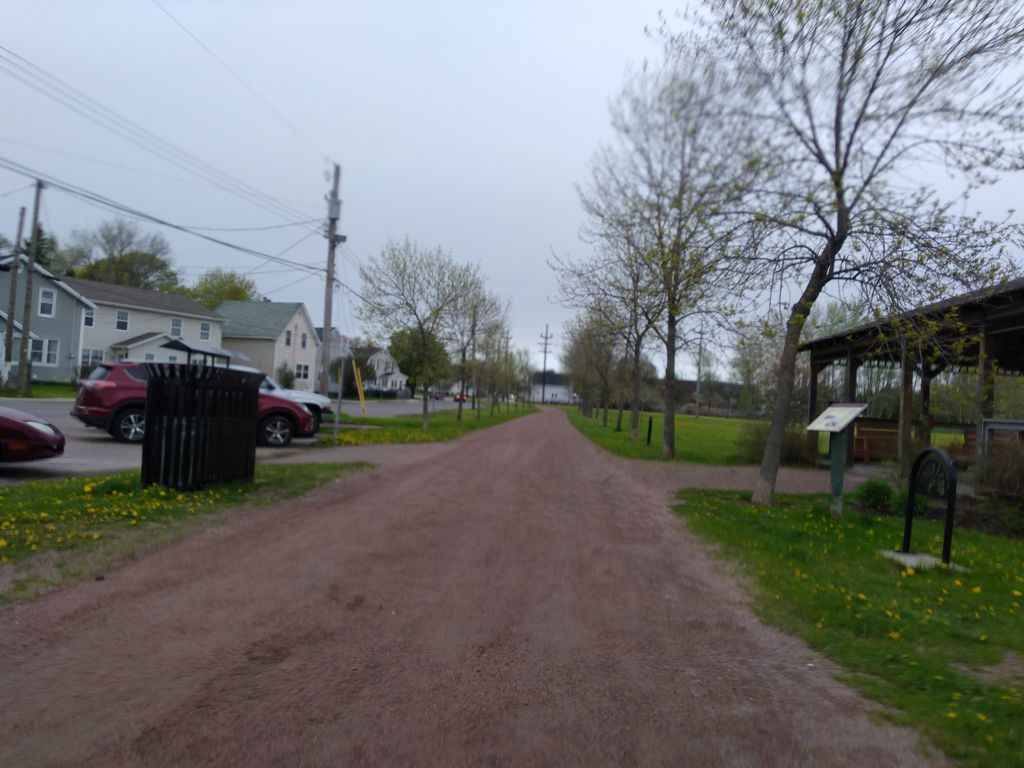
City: charlottetown